Question: Got this code for my sql command in C# for access.
'''
INSERT INTO tbl2 (doctor_code, doctor_prclicense, doctor_hospacc) SELECT doctor_code, doctor_prclicense, doctor_hospacc FROM tbl1
'''
The problem though is all I want is to copy specific row only. How should I do this? Can I use 'Count(*) = row2'?
Thanks!
This is want to fulfill.
in the column doctor_hospacc it has a string like @199@332@111
I want to split those string to get the numbers and omit the @ signs.
Now row 1 has doctor_code, doctor_prclicense and doctor_prclicense that contains "@199@332@111"
So This is want to do

The reason I want to get the row_number column so I can loop it.
I hope I made myself clear.
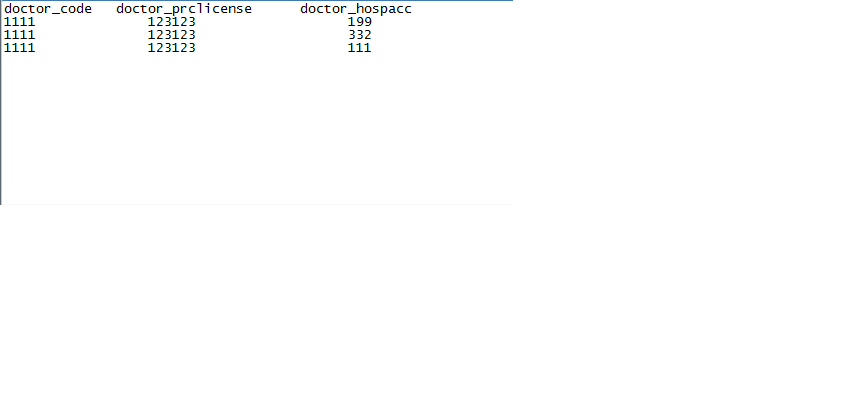
Answer: You need to have 'WHERE' clause in 'SELECT' query to get specific rows based on 'condition'
Example : 'SELECT * FROM TABLE1 WHERE ID=11'
Try This: sample 'INSERT INTO' command for gettng rows with 'Doctor_Code' 11
'''
INSERT INTO tbl2 (doctor_code, doctor_prclicense, doctor_hospacc) SELECT doctor_code,
doctor_prclicense, doctor_hospacc FROM tbl1 WHERE doctor_code=11
'''
your query is open to 'SQL injection attacks', i would suggest you to use 'parameterised sql queries' to avoid them.